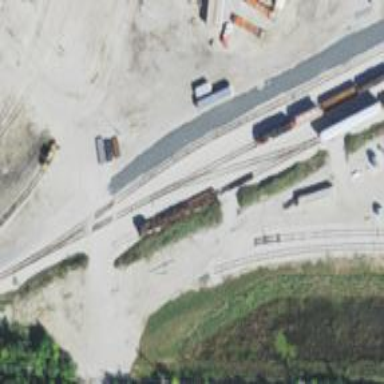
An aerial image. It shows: Railway yard in service.